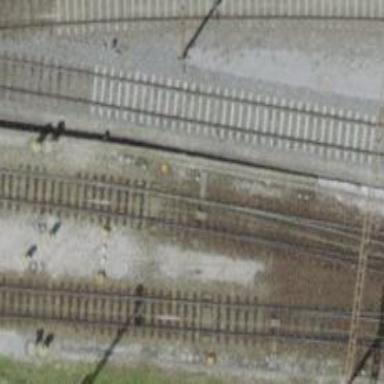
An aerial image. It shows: Railway switch.